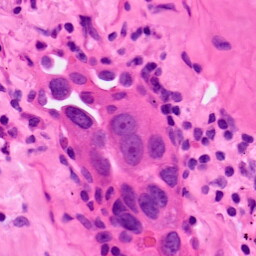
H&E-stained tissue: Lung